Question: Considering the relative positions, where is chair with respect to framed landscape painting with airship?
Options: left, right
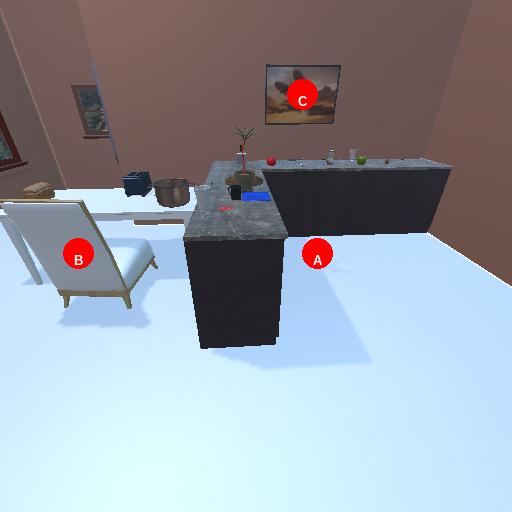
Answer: left